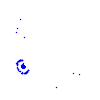
Particle: pion